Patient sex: M
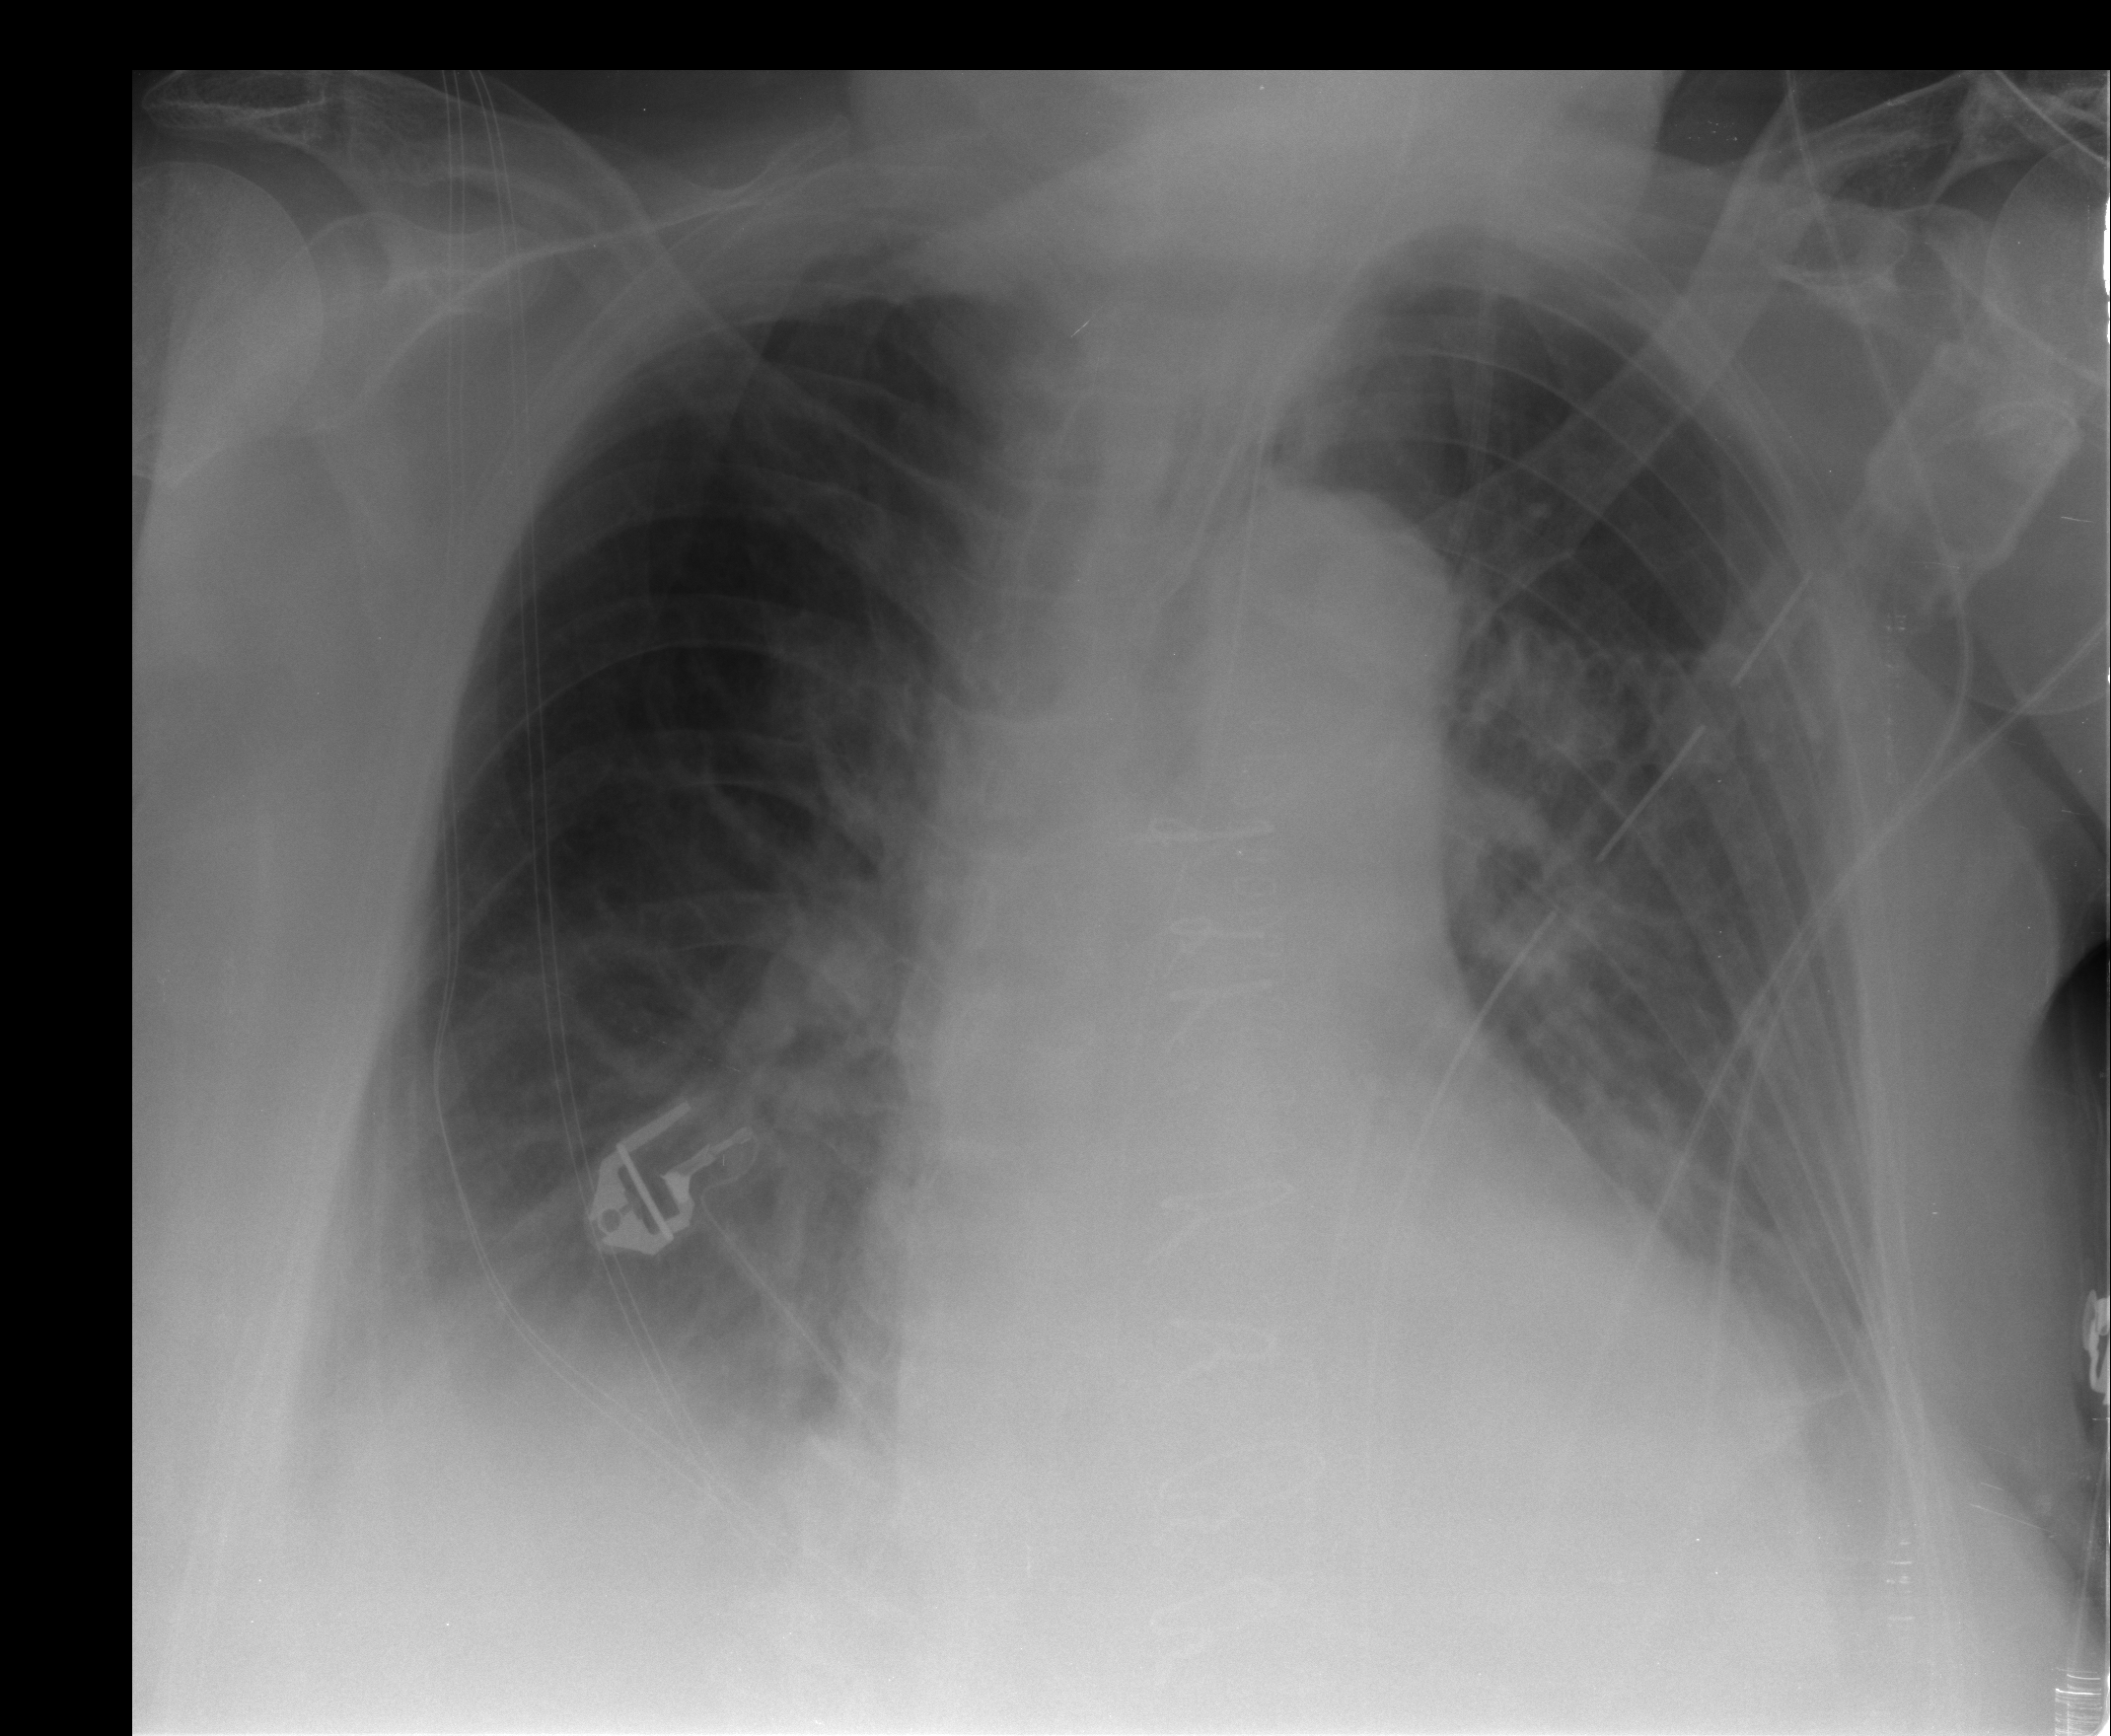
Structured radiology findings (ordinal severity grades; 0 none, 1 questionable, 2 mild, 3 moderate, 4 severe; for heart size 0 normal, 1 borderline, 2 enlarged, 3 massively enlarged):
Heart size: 2
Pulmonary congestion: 2
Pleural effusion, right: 2
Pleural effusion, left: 2
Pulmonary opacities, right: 2
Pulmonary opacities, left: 2
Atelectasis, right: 2
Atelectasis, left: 2